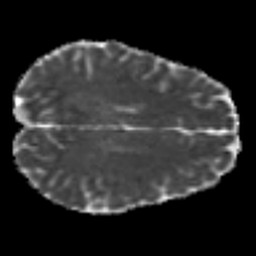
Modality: MD
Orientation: axial
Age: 22
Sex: female
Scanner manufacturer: siemens
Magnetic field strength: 3 T
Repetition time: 7 s
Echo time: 0.0926 s